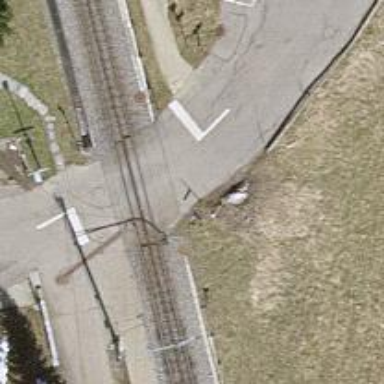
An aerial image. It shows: Railway level crossing.